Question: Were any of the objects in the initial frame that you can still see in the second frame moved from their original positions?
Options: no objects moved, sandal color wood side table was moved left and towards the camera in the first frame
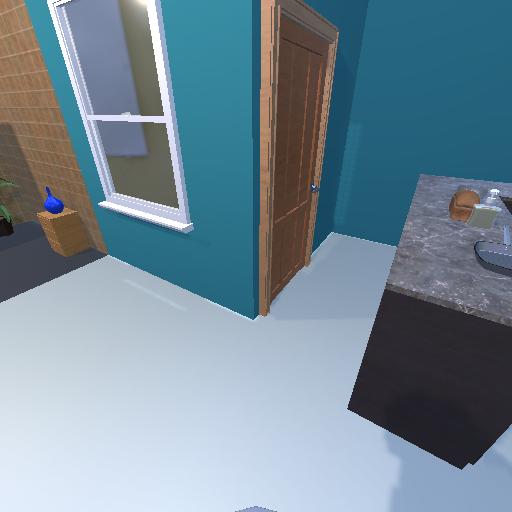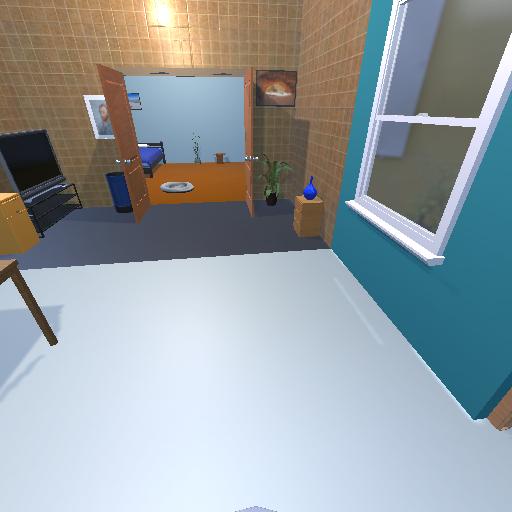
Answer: no objects moved